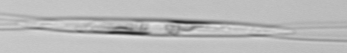
Label: Pseudo-nitzschia